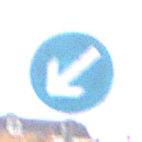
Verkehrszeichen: VorgeschriebeneVorbeifahrtLinks
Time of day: MorningAfternoon
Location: Outdoor (Urban)
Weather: Overcast
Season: NotSpecified
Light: Natural